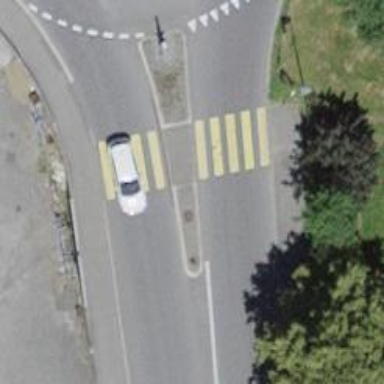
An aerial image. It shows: Asphalt footway with marked zebra crossing and island.